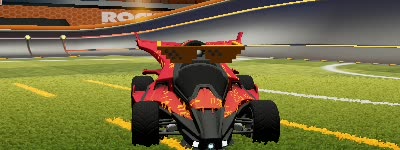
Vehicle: aftershock